【题型】选择题　【知识点】函数　【难度】medium
当 $ x \in \left[ 0, \frac{\pi}{2} \right) \cup \left( \frac{\pi}{2}, \frac{3\pi}{2} \right) \cup \left( \frac{3\pi}{2}, 2\pi \right] $ 时，函数 $ f(x) = |\cos x| - |\tan x| $ 的零点个数为（ ）

\vspace{1em}

\noindent A. 2 \hspace{4em} B. 3 \hspace{4em} C. 4 \hspace{4em} D. 5
【解答】
\noindent \textcolor{red}{【答案】 C}

\vspace{1em}

\noindent \textcolor{red}{【分析】 函数 $ f(x) = |\cos x| - |\tan x| $，其零点就是方程 $ |\cos x| - |\tan x| = 0 $ 的解，也就是 $ |\cos x| = |\tan x| $ 的解。作出 $ y = |\cos x| $ 与 $ y = |\tan x| $ 在给定区间 $ \left[ 0, \frac{\pi}{2} \right) \cup \left( \frac{\pi}{2}, \frac{3\pi}{2} \right) \cup \left( \frac{3\pi}{2}, 2\pi \right] $ 上的图象，根据图象交点个数来确定函数 $ f(x) $ 的零点个数。}

\vspace{1em}

\noindent \textcolor{red}{【详解】 由 $ f(x) = |\cos x| - |\tan x| = 0 $，得 $ |\cos x| = |\tan x| $，作出 $ y = |\cos x| $，$ y = |\tan x| $，$ x \in \left[ 0, \frac{\pi}{2} \right) \cup \left( \frac{\pi}{2}, \frac{3\pi}{2} \right) \cup \left( \frac{3\pi}{2}, 2\pi \right] $ 的图象，}

\vspace{1em}

\noindent \textcolor{red}{由图可知，两函数的图象的交点有 4 个，}

\noindent \textcolor{red}{则曲线 $ f(x) = |\cos x| - |\tan x| $ 在 $ [0, 2\pi] $ 上的零点个数为 4。}

\noindent \textcolor{red}{故选：C。}

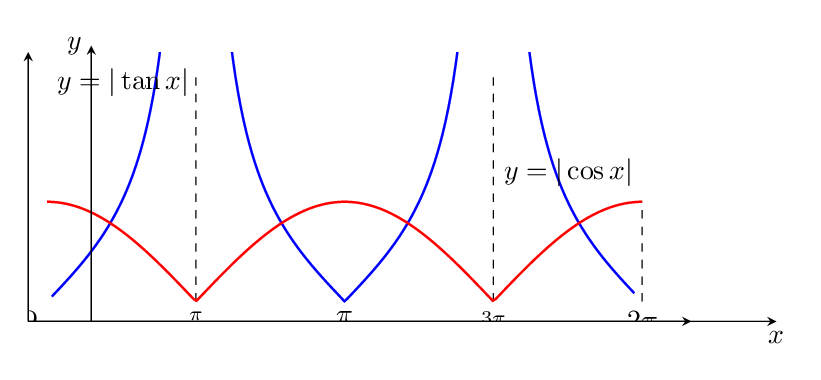